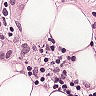
Metastatic tissue present: yes